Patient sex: F
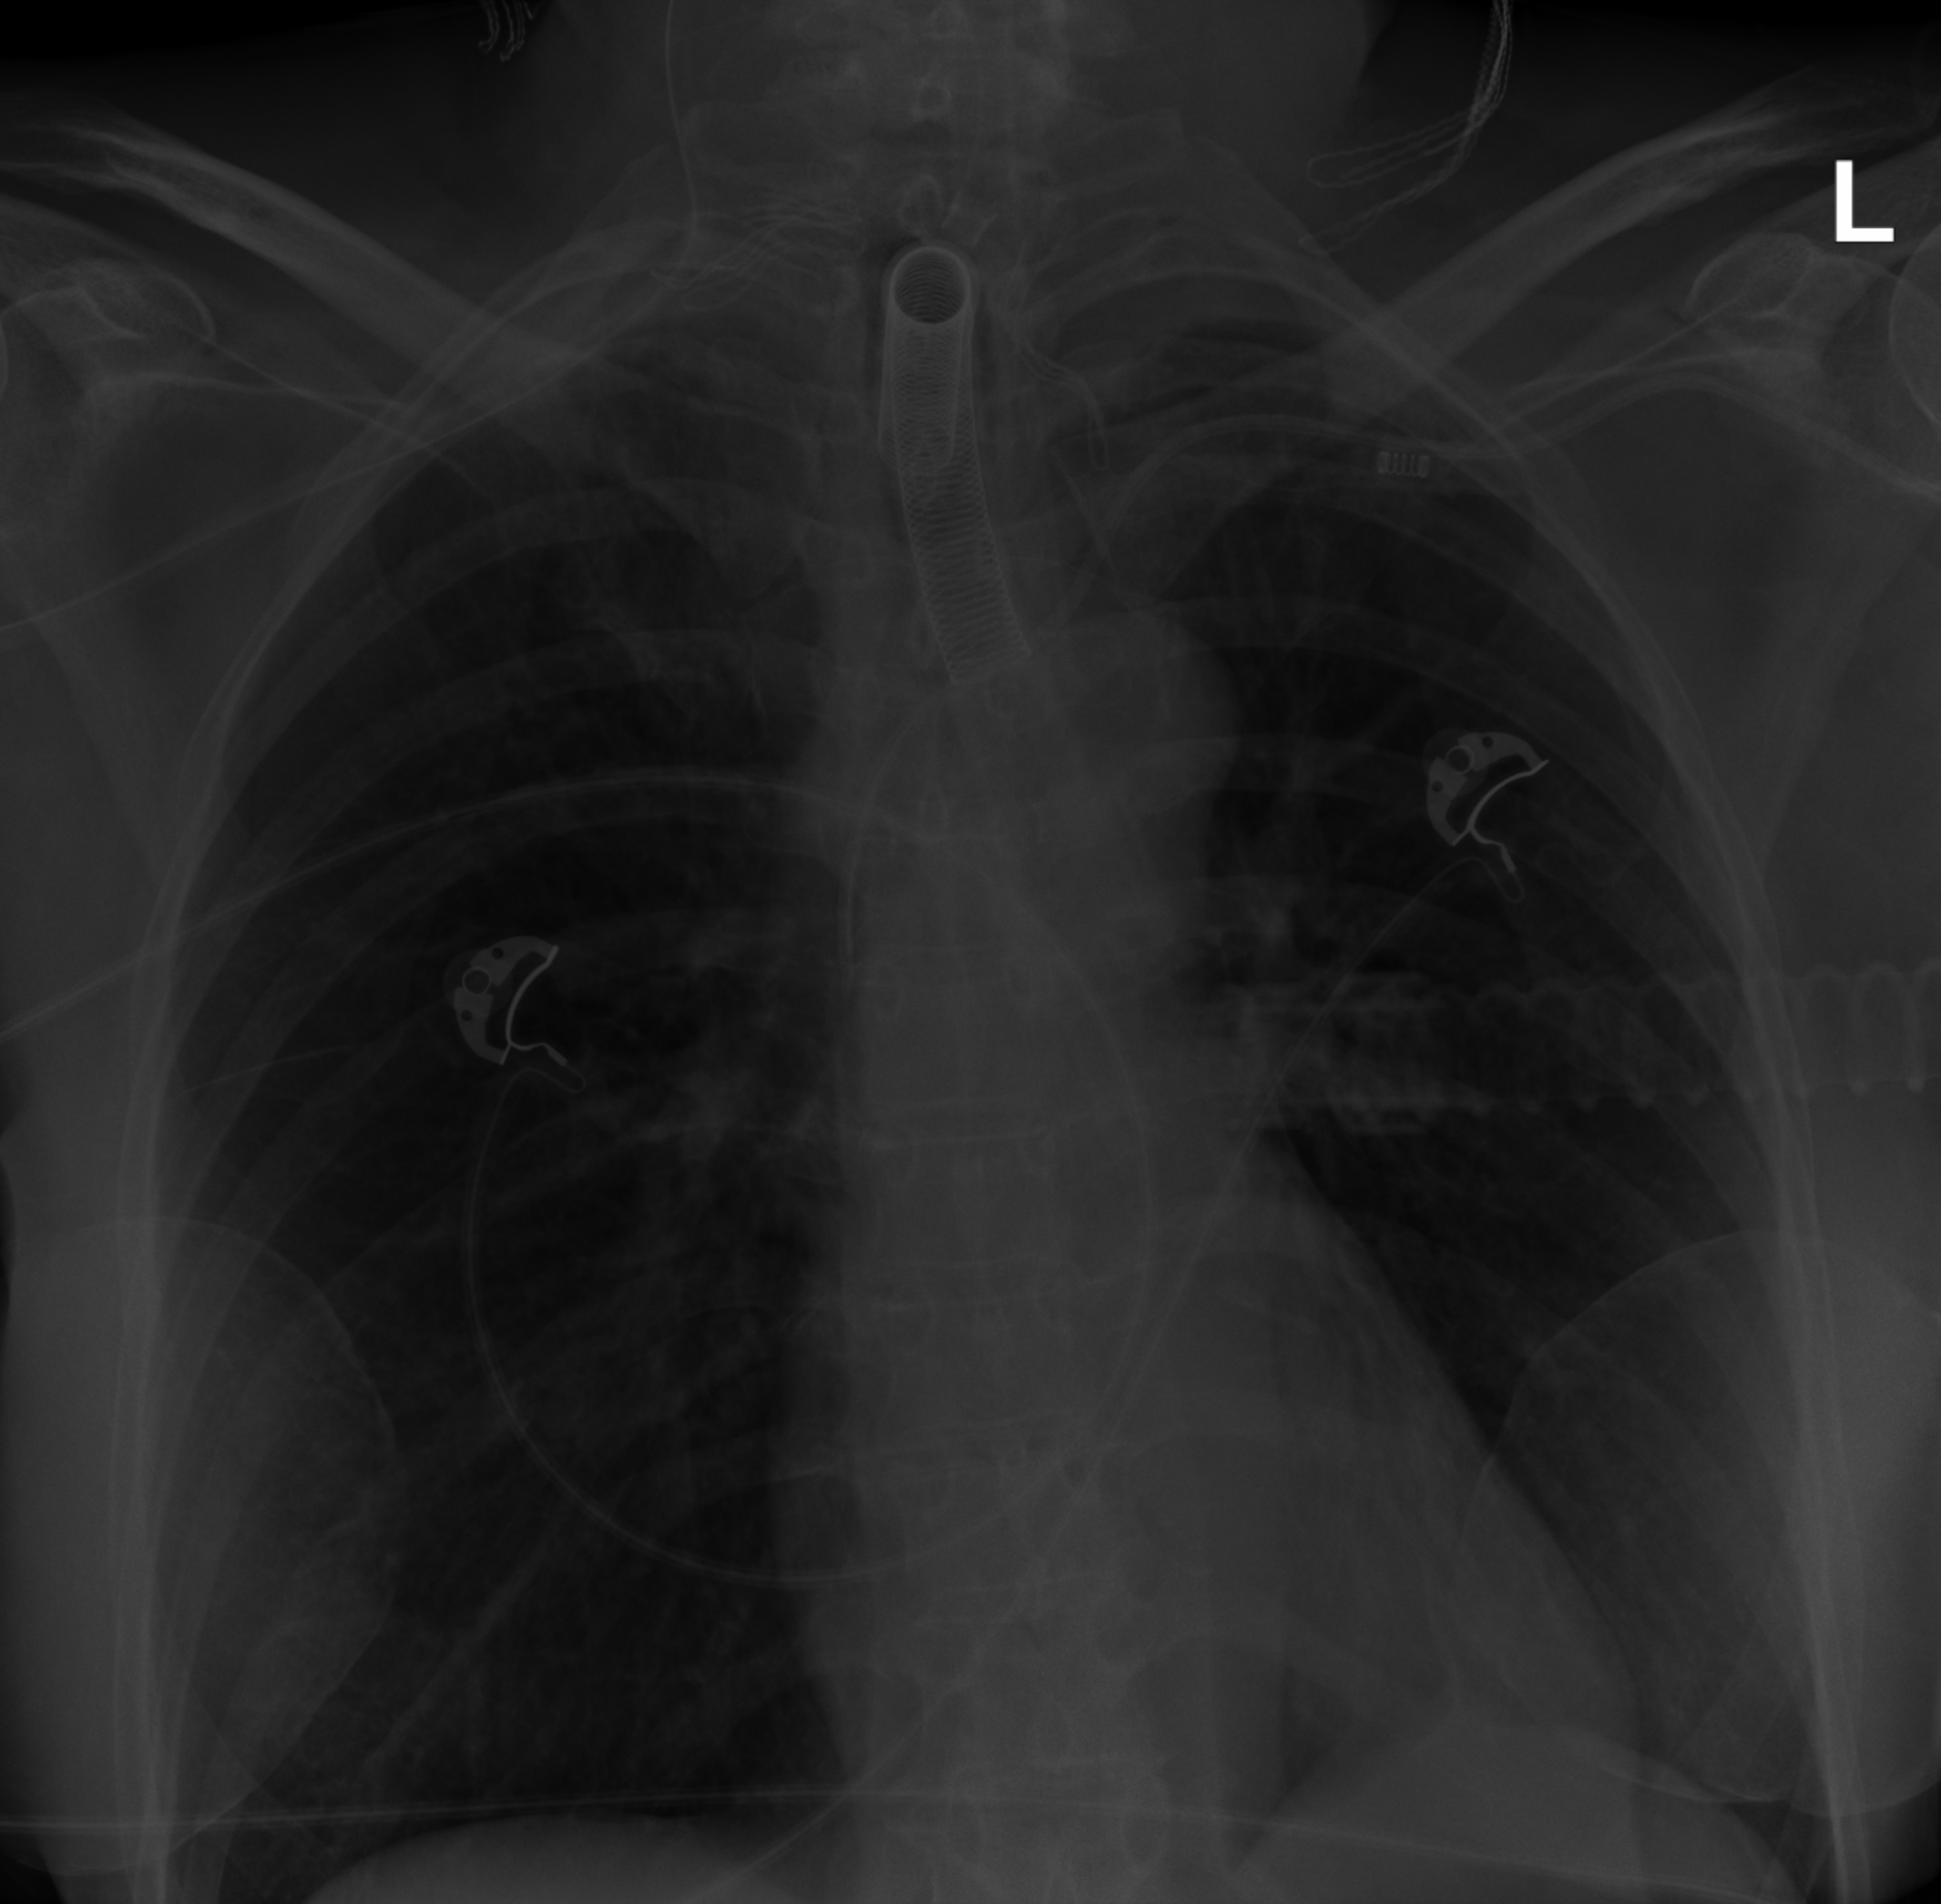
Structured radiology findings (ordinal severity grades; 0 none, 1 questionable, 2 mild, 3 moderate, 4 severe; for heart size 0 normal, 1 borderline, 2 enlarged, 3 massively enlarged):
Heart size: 0
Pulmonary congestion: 0
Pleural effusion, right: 0
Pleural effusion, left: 0
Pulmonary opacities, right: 0
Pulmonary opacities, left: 0
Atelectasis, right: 0
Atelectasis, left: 2